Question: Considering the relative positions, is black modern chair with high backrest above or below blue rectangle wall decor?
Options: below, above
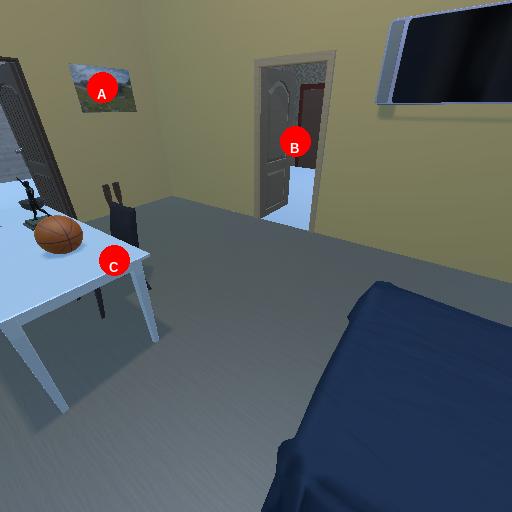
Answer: below